Aerial crown-view tile of a tropical tree (Barro Colorado Island, Panama), acquired 20250915:
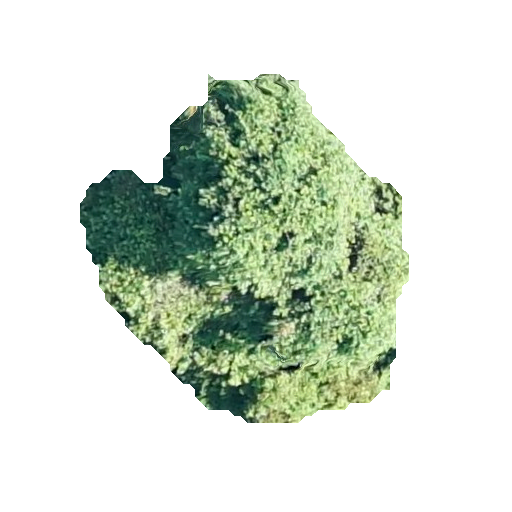
Species: Ficus yoponensis
GBIF accepted scientific name: Ficus yoponensis
Crown area: 112.205 m²